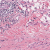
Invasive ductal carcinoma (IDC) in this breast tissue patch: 0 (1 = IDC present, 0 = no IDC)